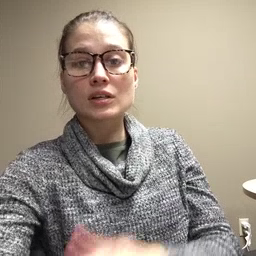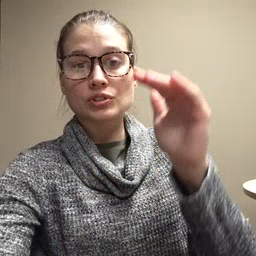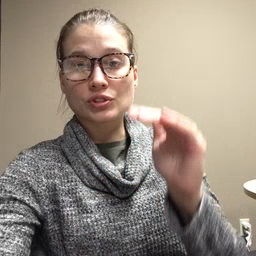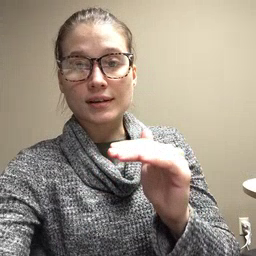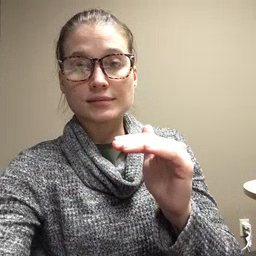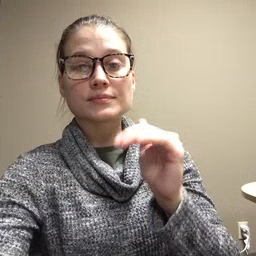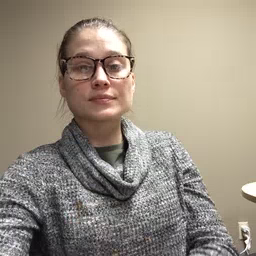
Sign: child